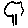
Label: tree